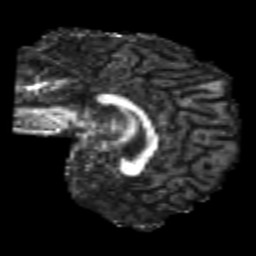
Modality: FA
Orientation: sagittal
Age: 22
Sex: male
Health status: healthy
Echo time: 0.074 s